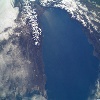
Label: water